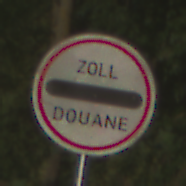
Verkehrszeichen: Zollstelle
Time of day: MorningAfternoon
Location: Outdoor (RoadRail)
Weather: Clear
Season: NotSpecified
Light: Natural